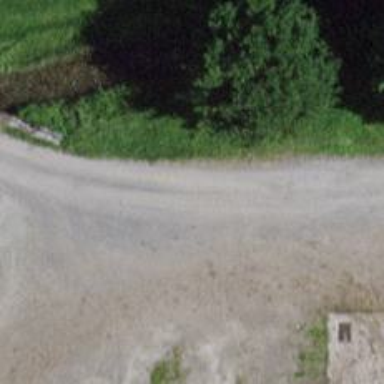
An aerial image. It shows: Track road with bridge.